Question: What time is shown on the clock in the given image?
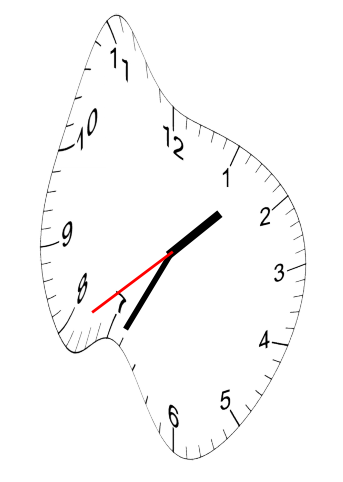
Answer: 01:34:39